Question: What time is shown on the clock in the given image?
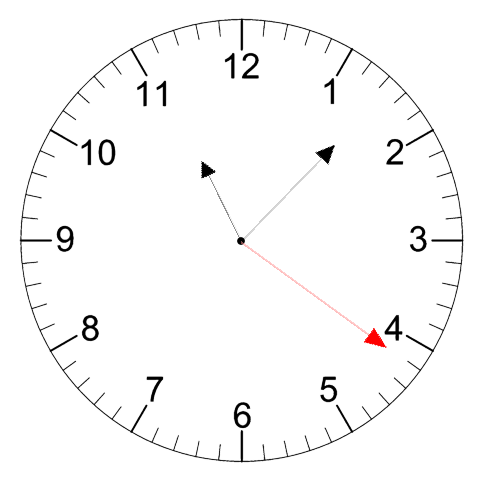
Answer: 11:07:21